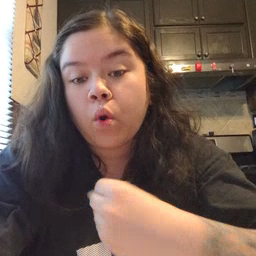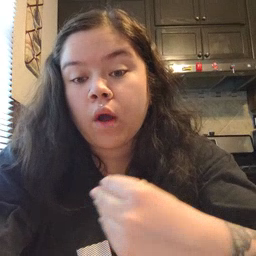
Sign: white